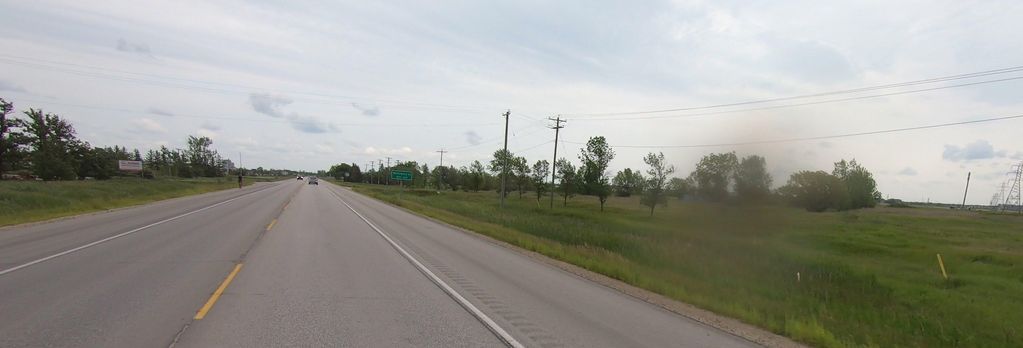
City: winnipeg